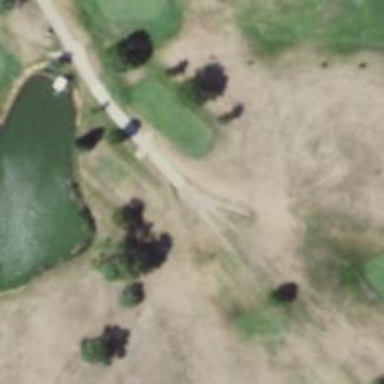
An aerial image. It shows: Driveway that serves as golf cart path.